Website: lowes
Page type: payment
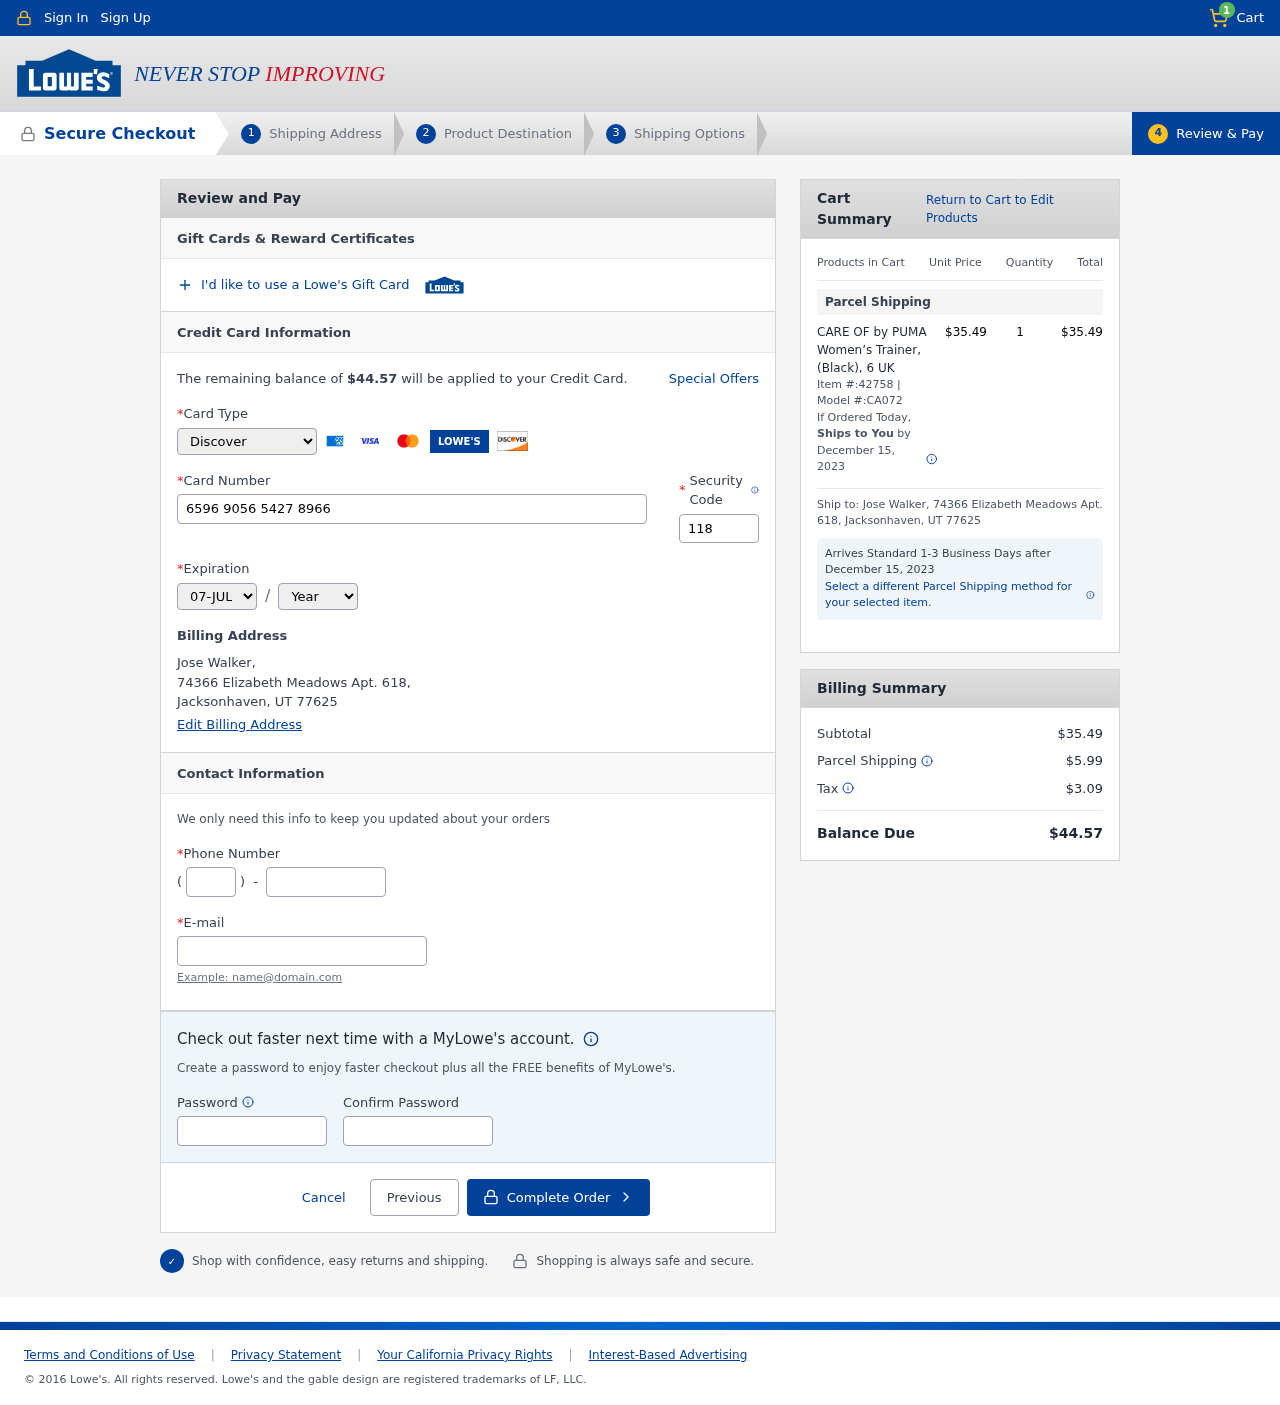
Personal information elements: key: PII_CARD_CVV
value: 118
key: PII_CARD_EXPIRY_MONTH
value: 07
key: PII_CARD_EXPIRY_YEAR
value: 27
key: PII_CARD_NUMBER
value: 6596 9056 5427 8966
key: PII_CARD_TYPE
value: Discover
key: PII_CITY_STATE_ZIP
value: Jacksonhaven, UT 77625
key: PII_EMAIL
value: jose_walker@gmail.com
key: PII_FULLNAME
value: Jose Walker,
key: PII_PHONE
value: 8723929927
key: PII_PHONE_AREA
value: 872
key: PII_STREET
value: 74366 Elizabeth Meadows Apt. 618,
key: PII_FULLNAME2
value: Jose Walker
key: PII_STREET2
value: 74366 Elizabeth Meadows Apt. 618
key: PII_CITY_STATE_ZIP2
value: Jacksonhaven, UT 77625
Product elements: key: PRODUCT1_NAME
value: CARE OF by PUMA Women’s Trainer, (Black), 6 UK
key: PRODUCT1_PRICE
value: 35.49
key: PRODUCT1_QUANTITY
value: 1
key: PRODUCT1_ITEM
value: Item #:42758
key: PRODUCT1_MODEL
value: Model #:CA072
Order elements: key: ORDER_NUM_ITEMS
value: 1
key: ORDER_TOTAL
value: $44.57
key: ORDER_SHIPPING_DATE
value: December 15, 2023
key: ORDER_SUBTOTAL
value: $35.49
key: ORDER_SHIPPING_DATE2
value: December 15, 2023
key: ORDER_SHIPPING_COST
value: $5.99
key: ORDER_TAX
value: $3.09